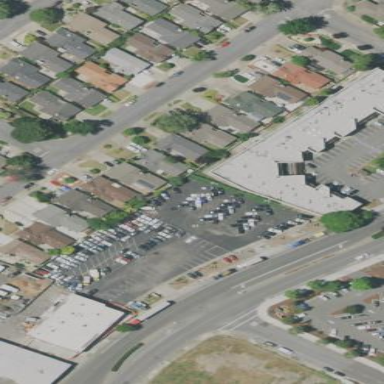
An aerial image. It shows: Retail building.